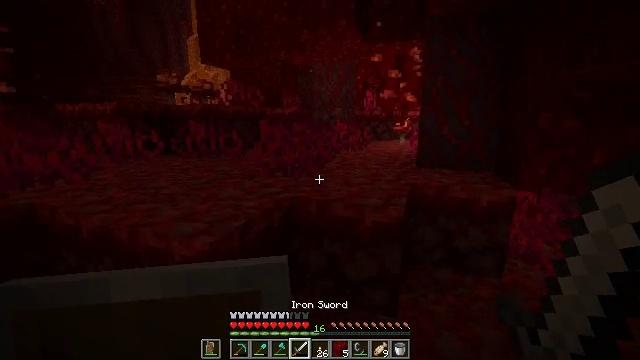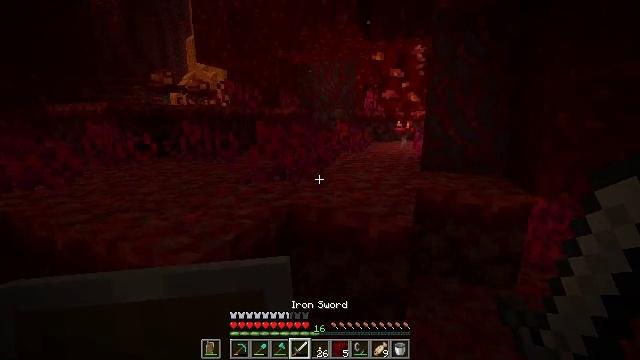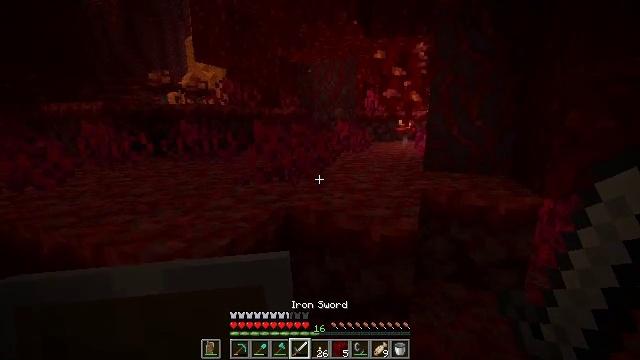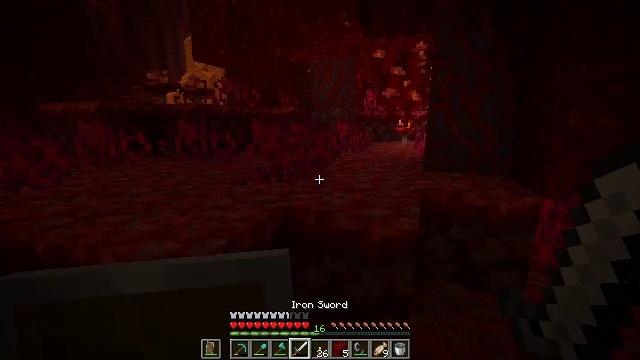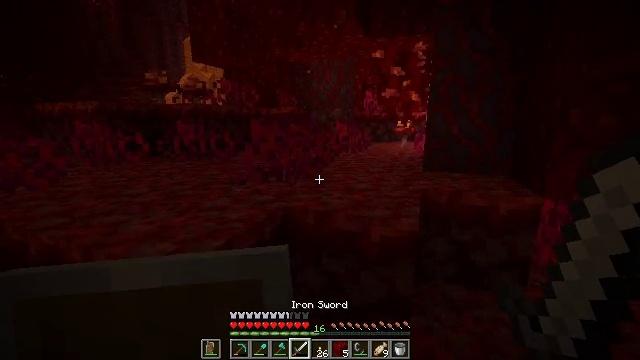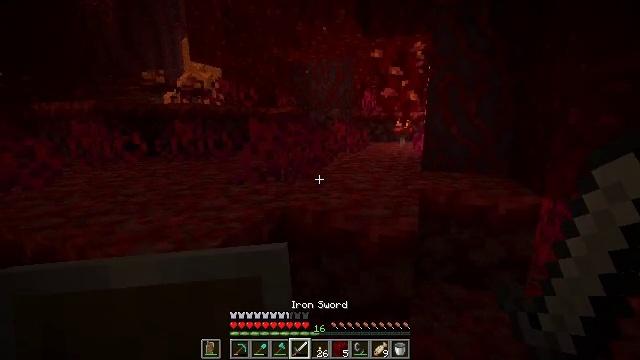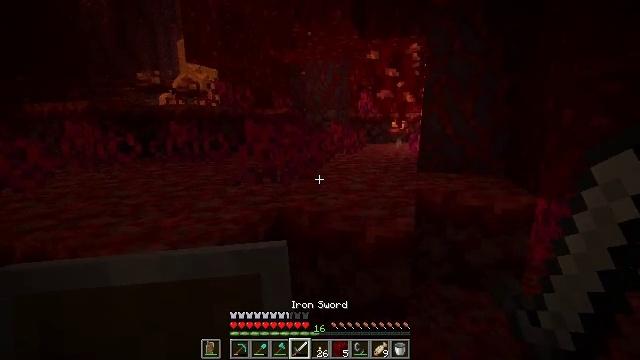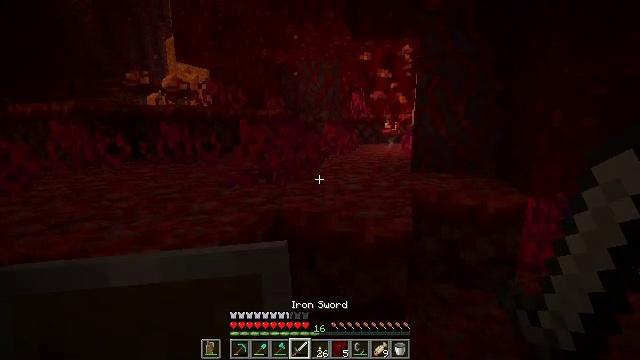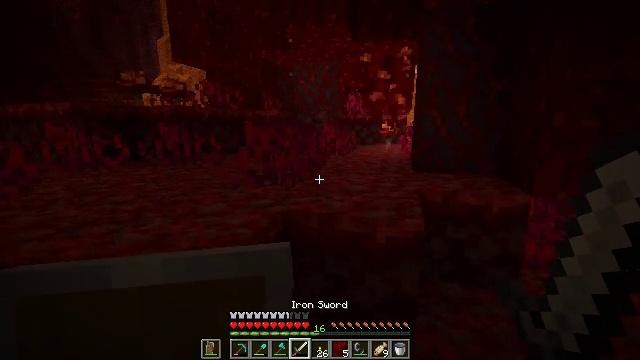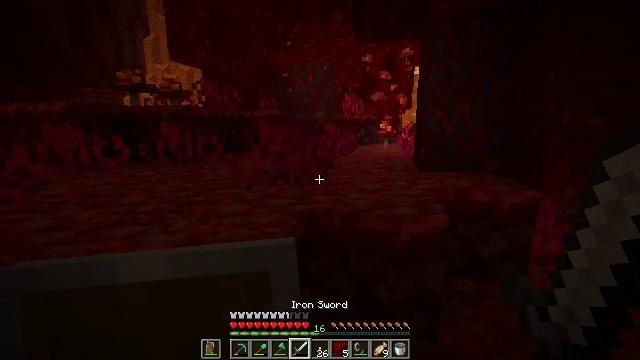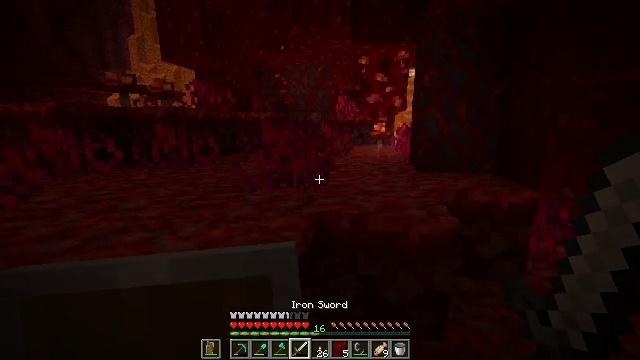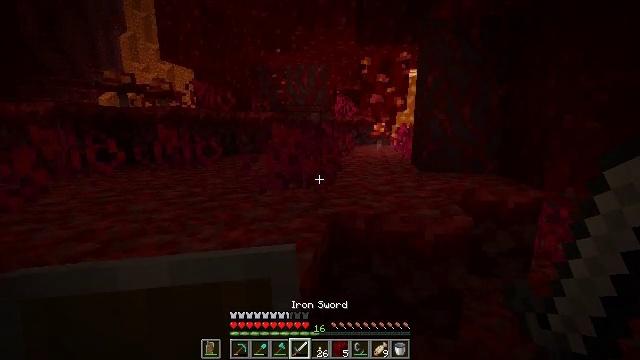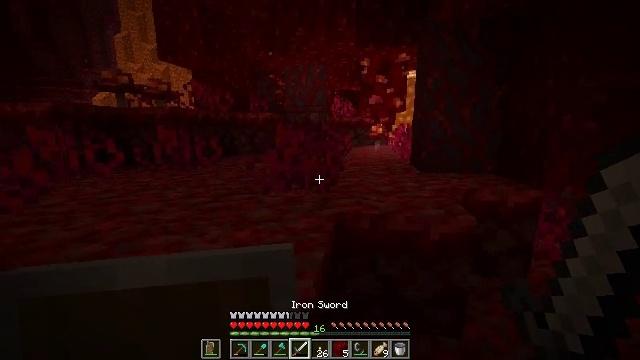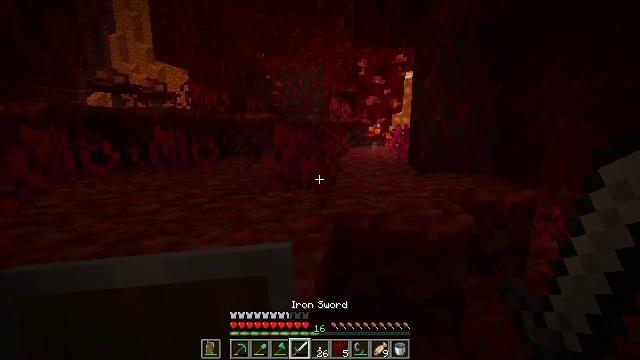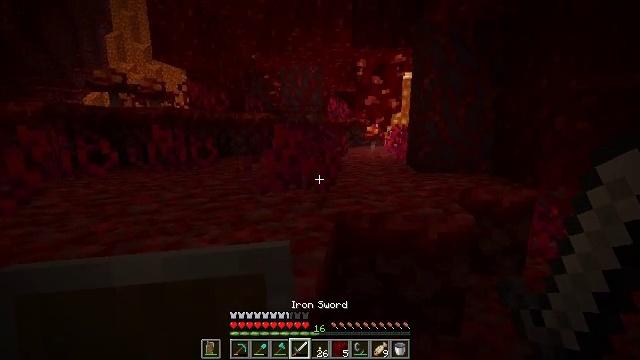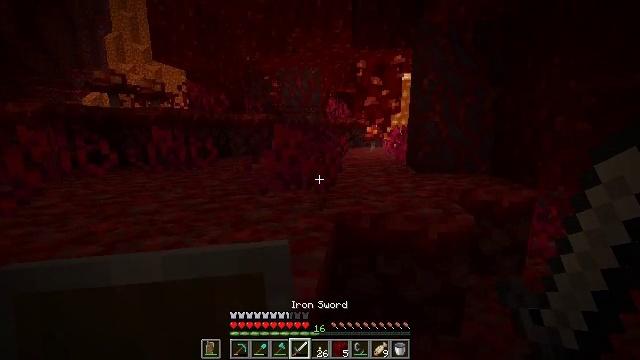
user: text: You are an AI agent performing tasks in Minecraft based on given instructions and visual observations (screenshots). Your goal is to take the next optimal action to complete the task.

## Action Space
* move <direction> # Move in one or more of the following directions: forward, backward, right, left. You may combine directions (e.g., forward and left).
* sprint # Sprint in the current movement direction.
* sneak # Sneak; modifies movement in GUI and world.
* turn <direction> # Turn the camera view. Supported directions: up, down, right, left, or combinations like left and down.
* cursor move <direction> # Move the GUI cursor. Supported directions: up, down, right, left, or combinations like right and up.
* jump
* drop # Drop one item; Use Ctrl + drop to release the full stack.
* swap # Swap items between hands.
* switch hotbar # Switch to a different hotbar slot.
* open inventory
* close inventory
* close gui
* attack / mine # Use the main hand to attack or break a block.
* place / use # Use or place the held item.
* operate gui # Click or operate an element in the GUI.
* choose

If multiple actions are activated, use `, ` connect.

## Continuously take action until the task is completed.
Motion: motion action
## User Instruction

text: Destroy the weeping vines plant.
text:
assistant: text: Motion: no_op
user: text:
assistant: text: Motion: no_op
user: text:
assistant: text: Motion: no_op
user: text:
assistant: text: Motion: no_op
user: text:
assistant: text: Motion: no_op
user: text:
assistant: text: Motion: no_op
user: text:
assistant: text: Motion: move left, turn right
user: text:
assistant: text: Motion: move left, turn right
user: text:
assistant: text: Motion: move left, turn right
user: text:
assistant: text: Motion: move left, turn right
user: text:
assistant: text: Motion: turn right
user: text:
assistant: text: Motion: no_op
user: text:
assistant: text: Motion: no_op
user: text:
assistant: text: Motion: no_op
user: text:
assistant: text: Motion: no_op
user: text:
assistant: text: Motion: no_op
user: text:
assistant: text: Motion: no_op
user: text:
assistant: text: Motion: no_op
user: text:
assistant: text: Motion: move forward
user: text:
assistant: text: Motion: move forward and move right
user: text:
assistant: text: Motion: move forward and move right
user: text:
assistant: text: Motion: move forward and move right
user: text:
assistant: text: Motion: move forward
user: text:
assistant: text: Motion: move forward
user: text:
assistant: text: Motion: move forward, jump
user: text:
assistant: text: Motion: move forward, jump
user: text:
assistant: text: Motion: move forward, jump
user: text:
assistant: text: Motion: move forward, jump
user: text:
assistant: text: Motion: move forward, jump
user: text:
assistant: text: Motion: move forward